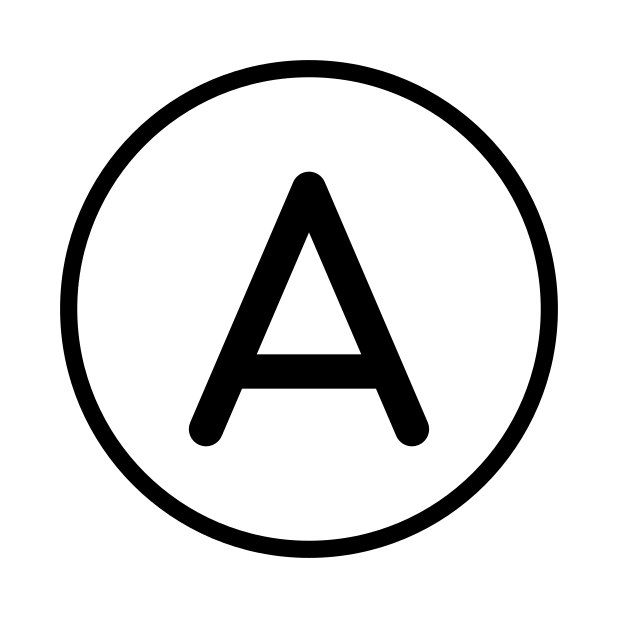
Emoji: 🇦
Name: regional indicator symbol letter a
Unicode: 0x1f1e6